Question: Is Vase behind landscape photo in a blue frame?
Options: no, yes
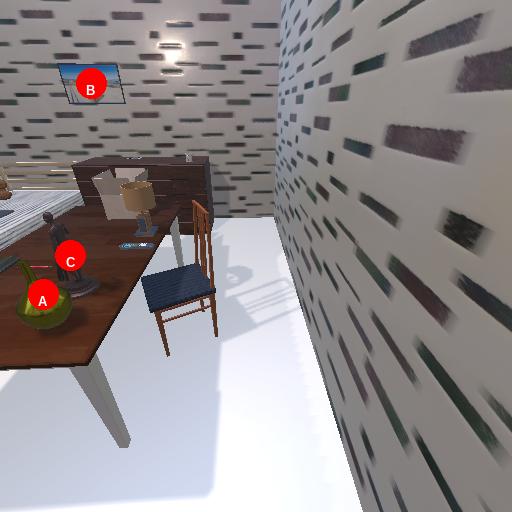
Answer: no